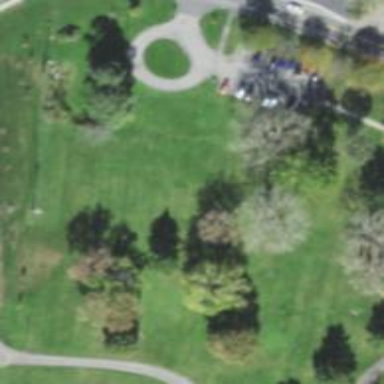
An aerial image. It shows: Disc golf hole.